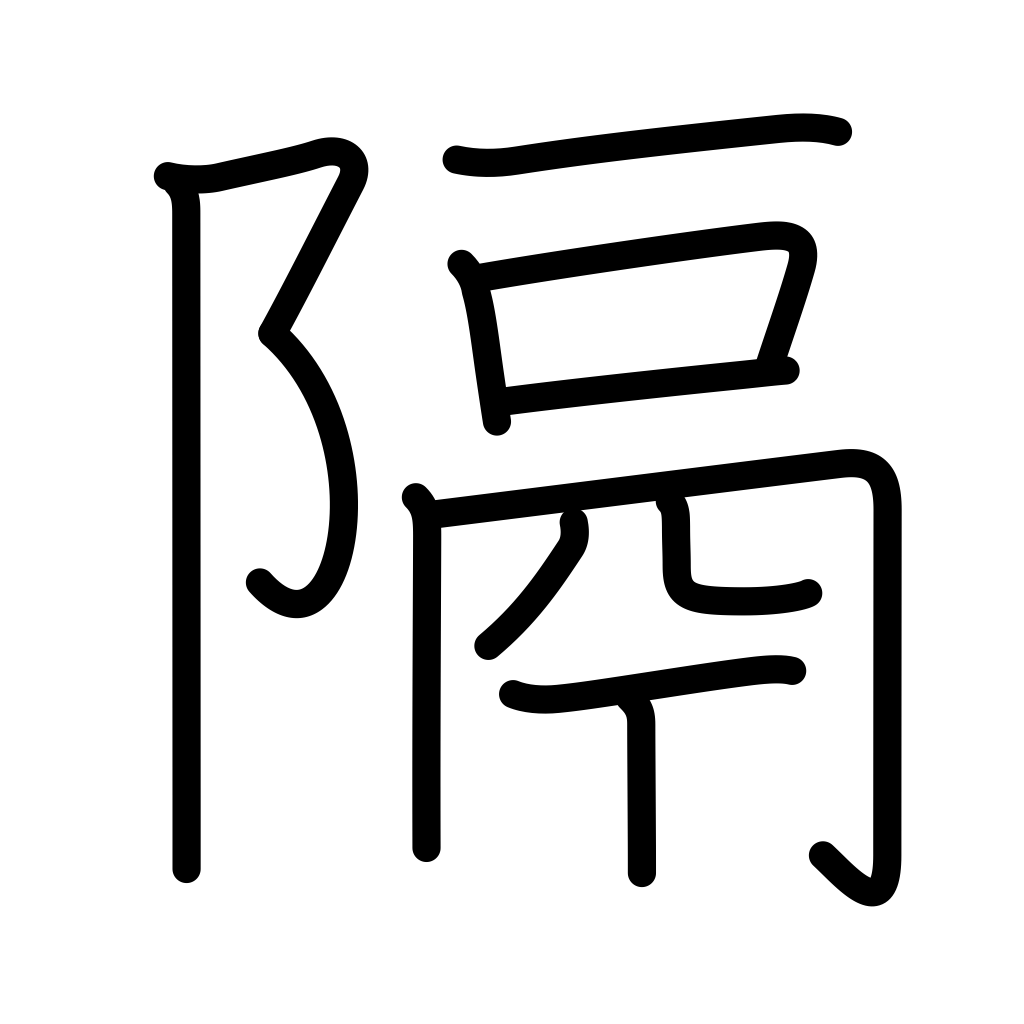
Meaning: isolate, alternate, distance, separate, gulf